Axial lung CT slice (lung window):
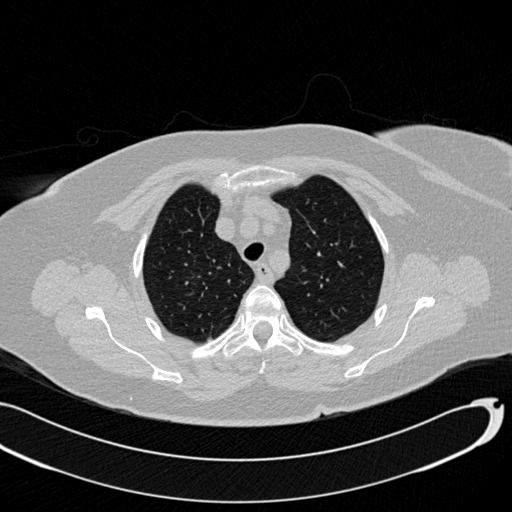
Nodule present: no